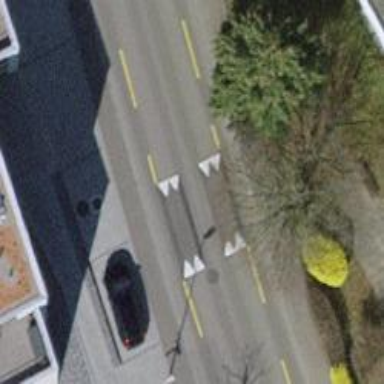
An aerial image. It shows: Traffic calming cushion.